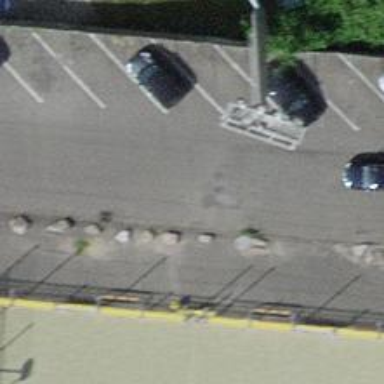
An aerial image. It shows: Block barrier.